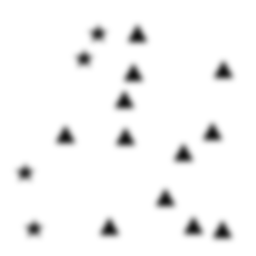
Squares: 0
Triangles: 12
Stars: 4
Total shapes: 16